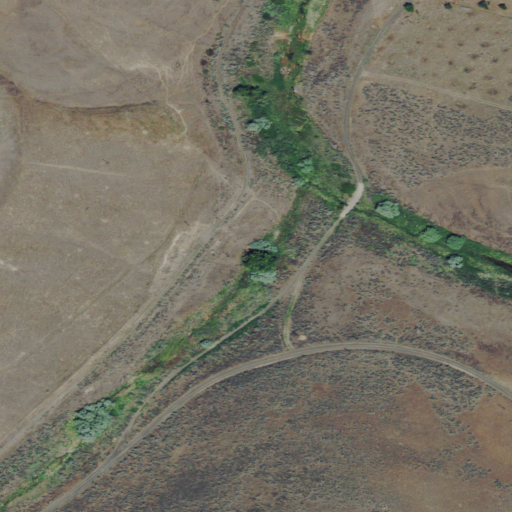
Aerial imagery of valley in Oregon named Barnum Canyon containing shrub, grassland, open development, and low intensity development